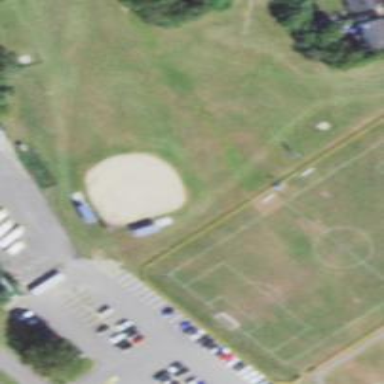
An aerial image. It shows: Baseball pitch for leisure land activities.